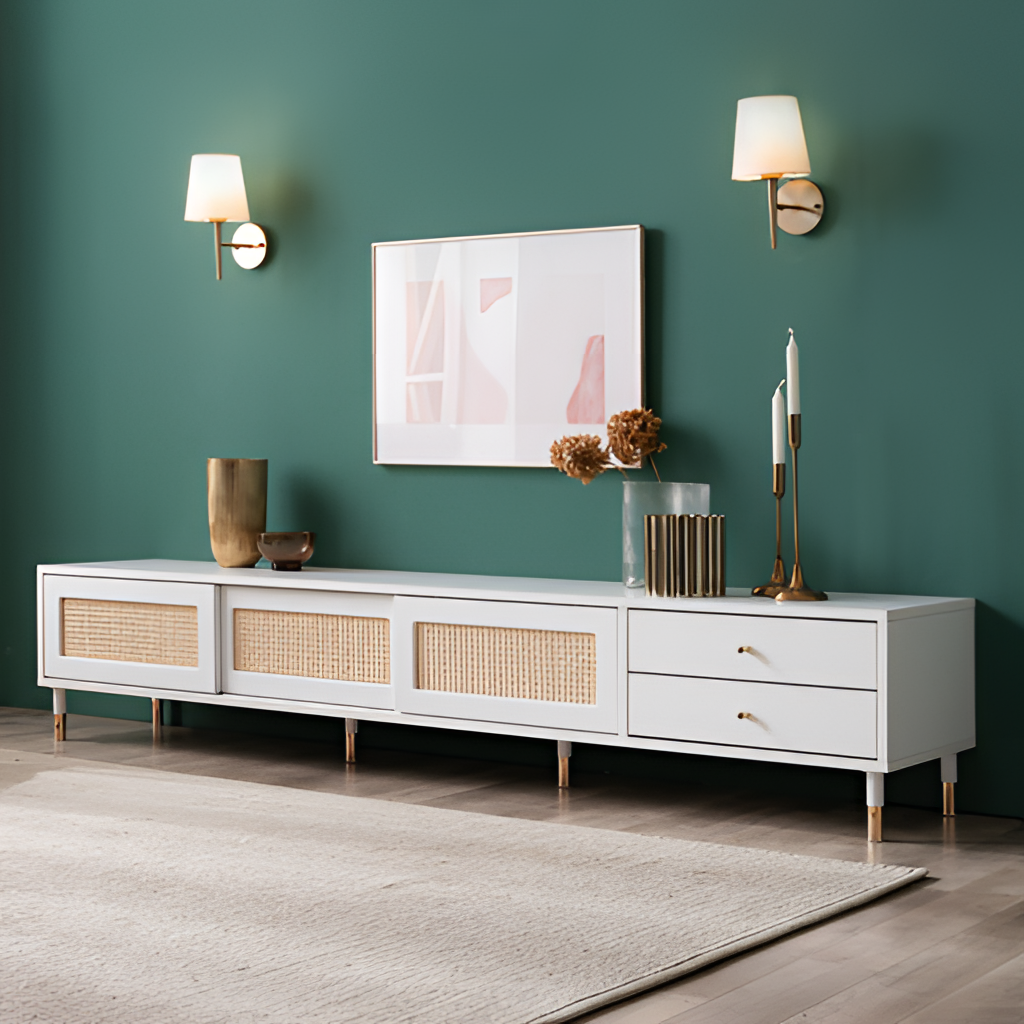
living room, white wood media console, paint wallpaper, with solid pattern, contemporary, wood flooring, with plank pattern